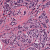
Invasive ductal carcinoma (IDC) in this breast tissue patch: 1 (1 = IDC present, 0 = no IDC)